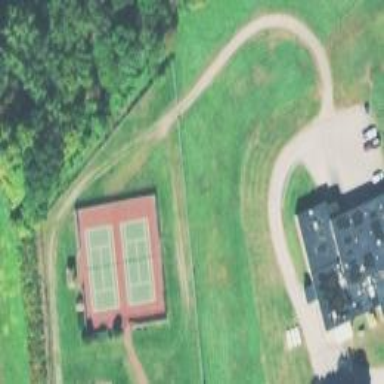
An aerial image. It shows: Tennis court on pitch.